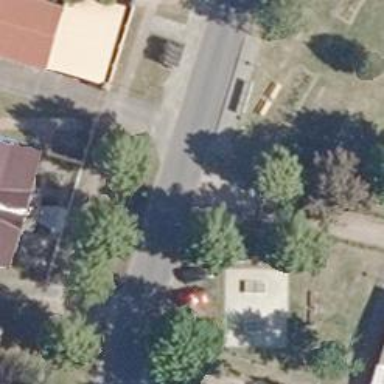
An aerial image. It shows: Public transport stop position.